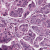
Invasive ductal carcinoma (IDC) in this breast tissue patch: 1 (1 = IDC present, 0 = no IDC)